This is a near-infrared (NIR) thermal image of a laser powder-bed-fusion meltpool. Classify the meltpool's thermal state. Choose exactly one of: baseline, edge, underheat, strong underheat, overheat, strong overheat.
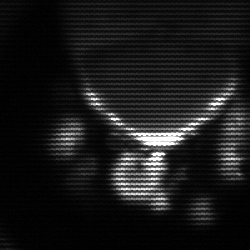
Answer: baseline